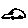
Label: car